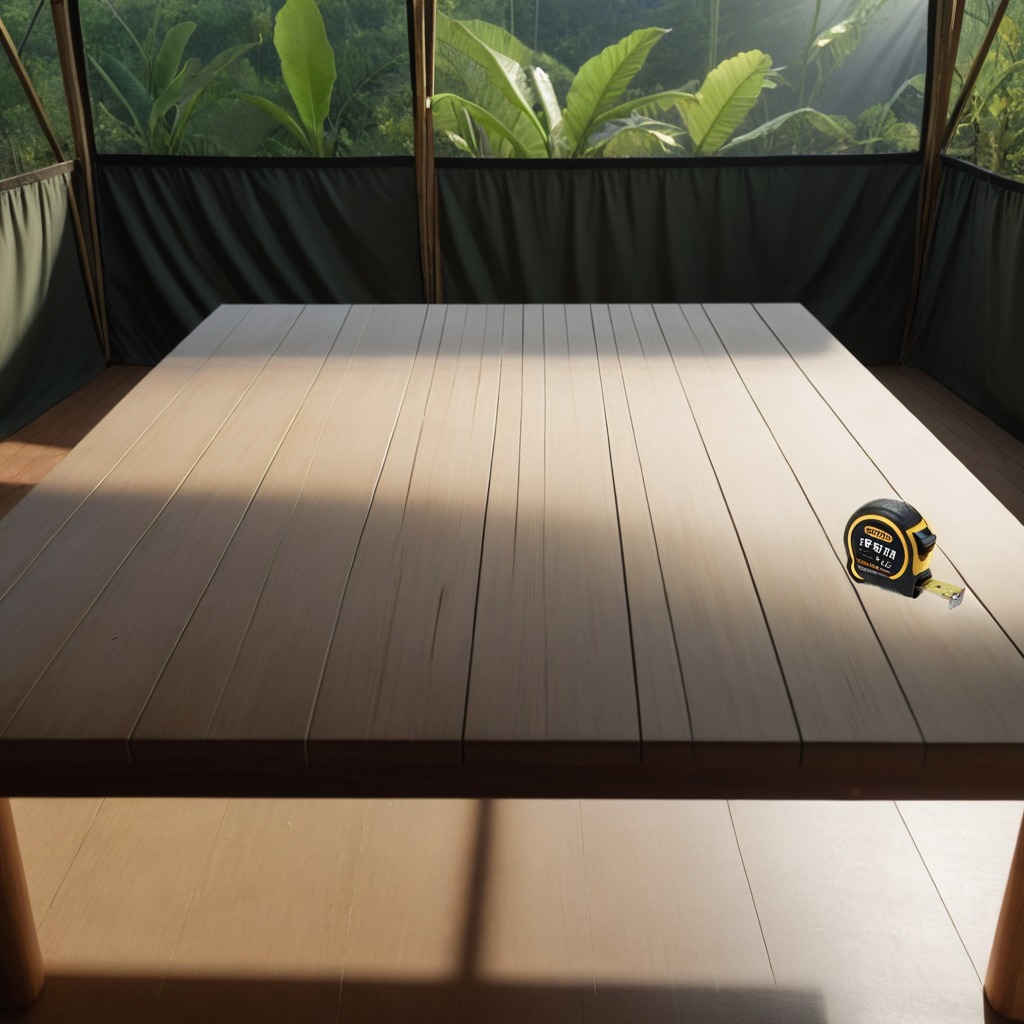
A measuring tape is lying on a wooden table inside a jungle field workshop tent.